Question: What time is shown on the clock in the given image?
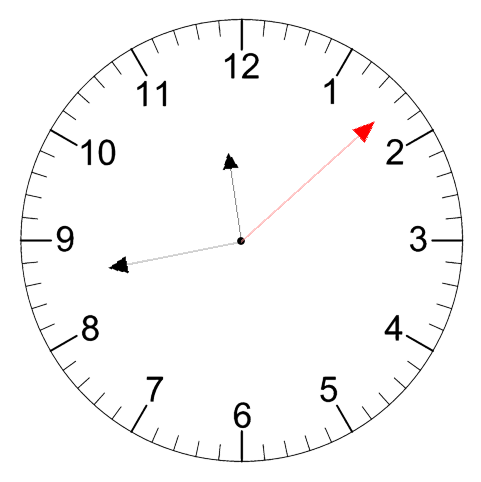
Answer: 11:43:08